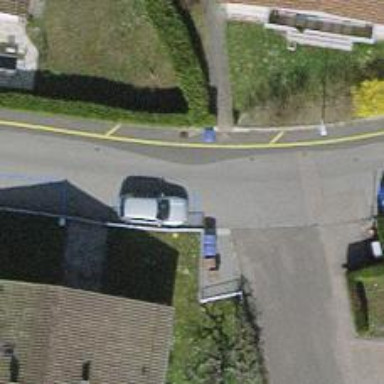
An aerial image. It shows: Residential road with asphalt surface and opposite cycleway.